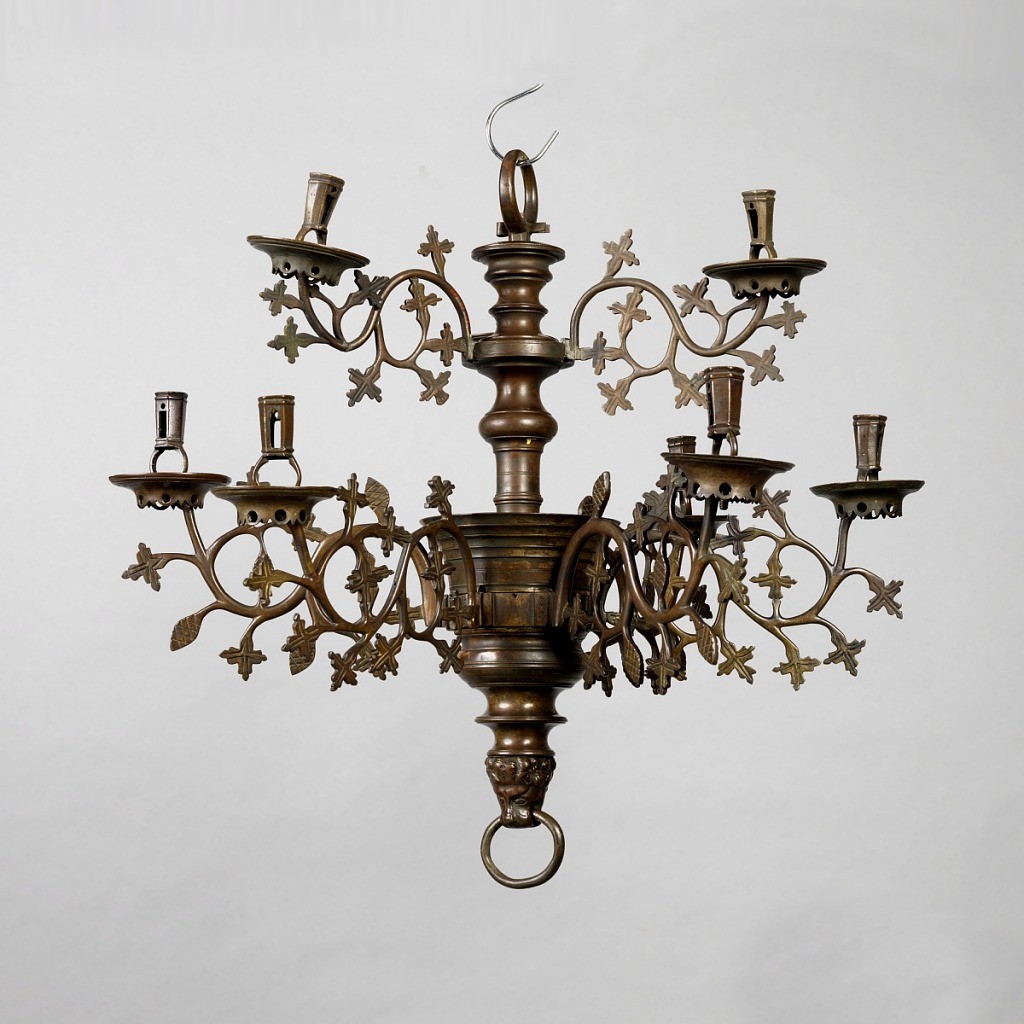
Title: Chandelier
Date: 15th–16th century
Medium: Bronze
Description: Nine-armed chandelier; six arms on lower section, three above. Central baluster shaft. Arms are cast and chased in pattern of scrolling foliage; with flat drip pans and open sockets.